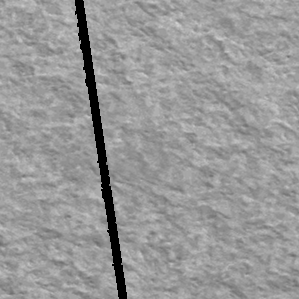
Label: frost